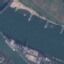
Land use / land cover class: River